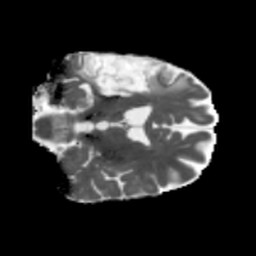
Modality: MD
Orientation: coronal
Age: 56
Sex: male
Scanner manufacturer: siemens
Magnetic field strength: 3 T
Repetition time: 5.47 s
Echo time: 0.0854 s